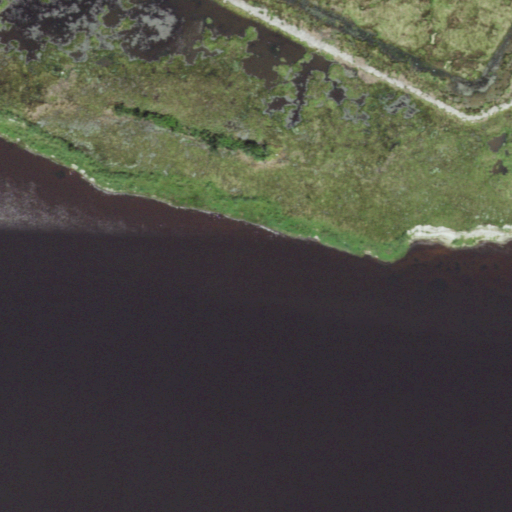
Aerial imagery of cape in Louisiana named Point du Chien containing open water and herbaceous wetlands